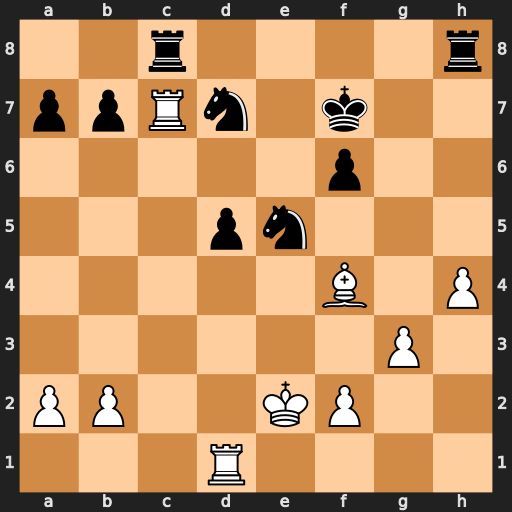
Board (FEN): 2r4r/ppRn1k2/5p2/3pn3/5B1P/6P1/PP2KP2/3R4
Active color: w
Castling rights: -
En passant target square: -
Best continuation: Bxe5 Rxc7 Bxc7